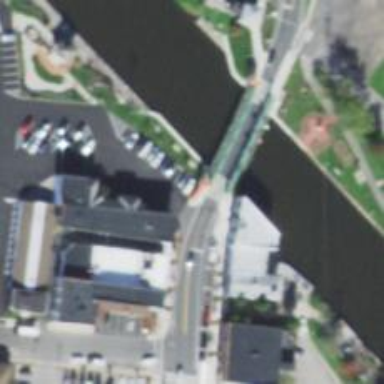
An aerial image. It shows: Lift bridge on secondary road.